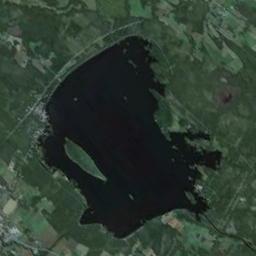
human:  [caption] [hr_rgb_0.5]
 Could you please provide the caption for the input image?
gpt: The lake in the picture has an irregular shape .

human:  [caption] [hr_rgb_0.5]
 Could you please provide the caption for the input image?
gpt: The lake lies in farmland and the water is dark blue .

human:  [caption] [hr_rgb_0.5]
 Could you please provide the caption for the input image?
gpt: Many trees are around the lake .

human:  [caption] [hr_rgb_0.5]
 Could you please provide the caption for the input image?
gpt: An irregularly shaped blue lake on the ground with lush green vegetation .

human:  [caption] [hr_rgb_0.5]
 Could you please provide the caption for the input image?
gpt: There are green meadows and farmlands around the lakes .